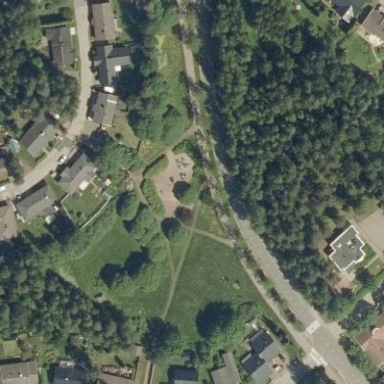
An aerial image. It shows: Lovely park for leisure and relaxation.